Here is the time-frequency representation (spectrogram) of a rolling-element bearing's vibration measurement. Diagnose the bearing from this image, choosing from: normal, inner_race, outer_race, ball.
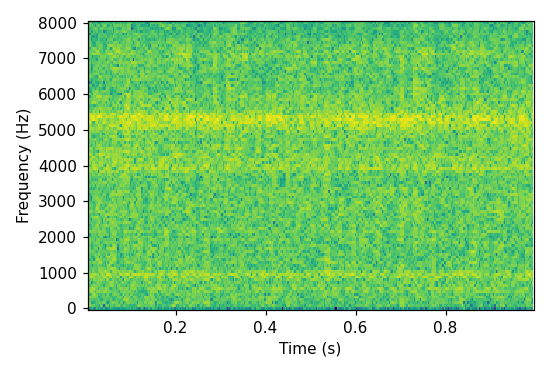
Answer: inner_race